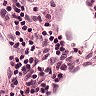
Metastatic tissue present: no